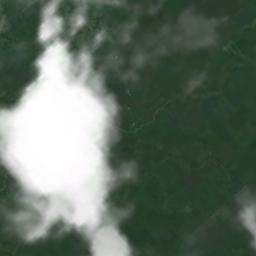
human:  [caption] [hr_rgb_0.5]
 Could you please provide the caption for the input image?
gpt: The white cloud is above green land .

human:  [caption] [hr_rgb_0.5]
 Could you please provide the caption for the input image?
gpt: A piece of thick white cloud above a green land .

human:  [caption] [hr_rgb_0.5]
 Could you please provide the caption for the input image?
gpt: There were thick clouds in the air, And we could barely see anything on the ground .

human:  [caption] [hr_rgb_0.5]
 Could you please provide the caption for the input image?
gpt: The cumulus clouds are located above the land covered by dense vegetation .

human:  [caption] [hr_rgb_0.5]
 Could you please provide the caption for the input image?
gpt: White clouds on green field .